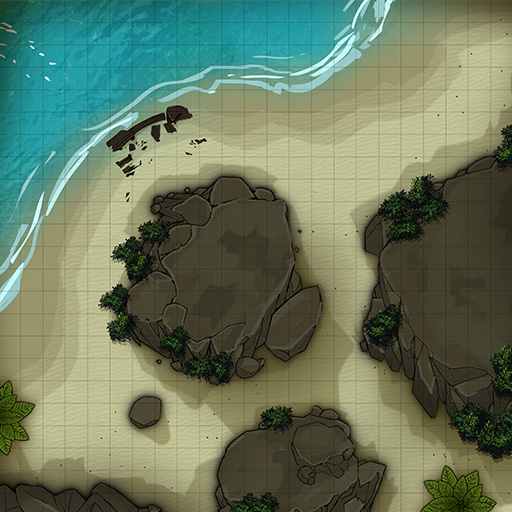
A D&D Grid Map beach with cliffs (Cliffside Beach Map)